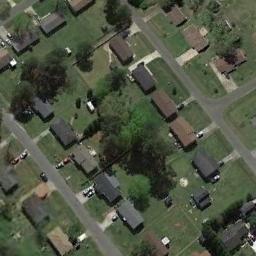
Label: residential